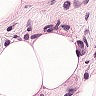
Metastatic tissue present: yes